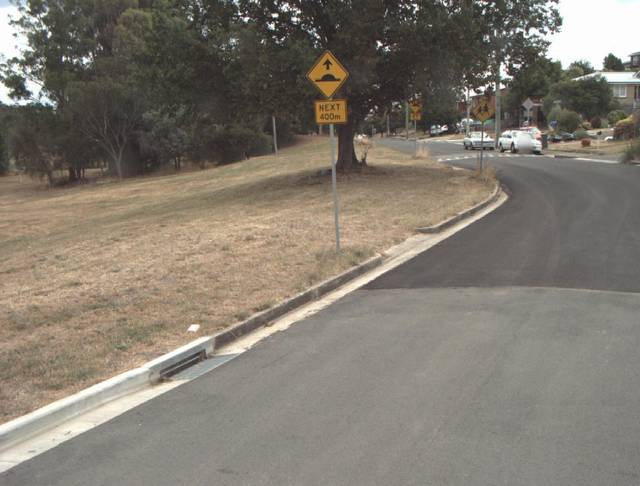
Region: Australia
Coordinates: -41.41, 147.144